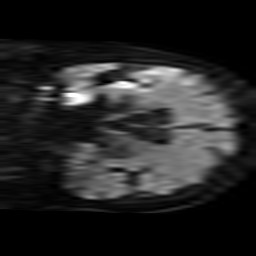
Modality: TRACE
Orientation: coronal
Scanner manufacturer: philips
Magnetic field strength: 3 T
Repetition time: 3.734 s
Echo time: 0.05944 s